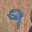
Label: 9